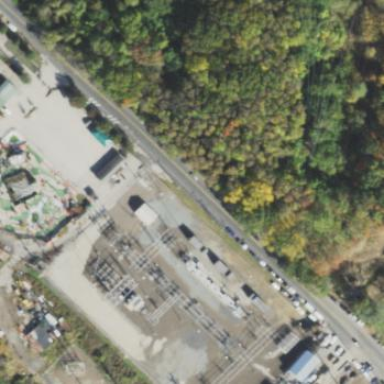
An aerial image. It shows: Power substation enclosed by fence.